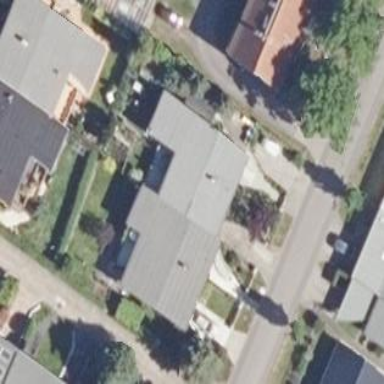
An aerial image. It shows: Semidetached house.